Field crop: maize
Growth stage: 2
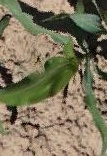
Species: maize